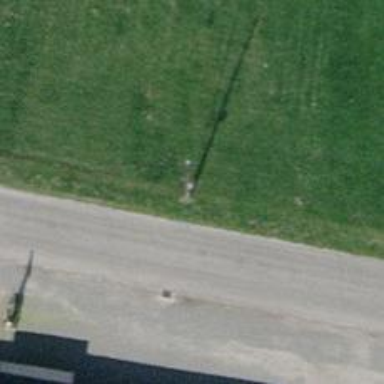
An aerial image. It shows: Power pole.